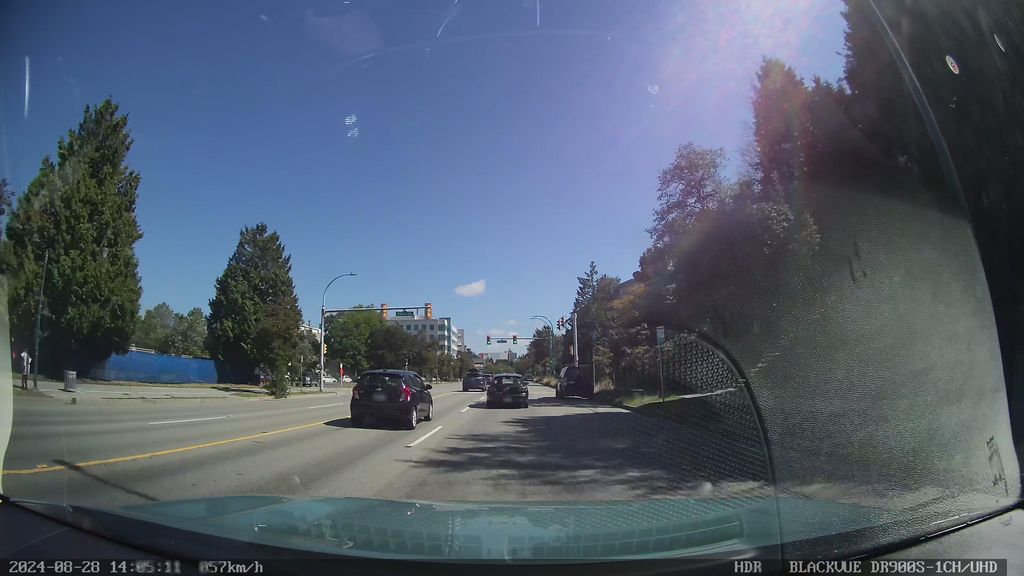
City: vancouver